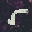
Label: 5